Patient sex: M
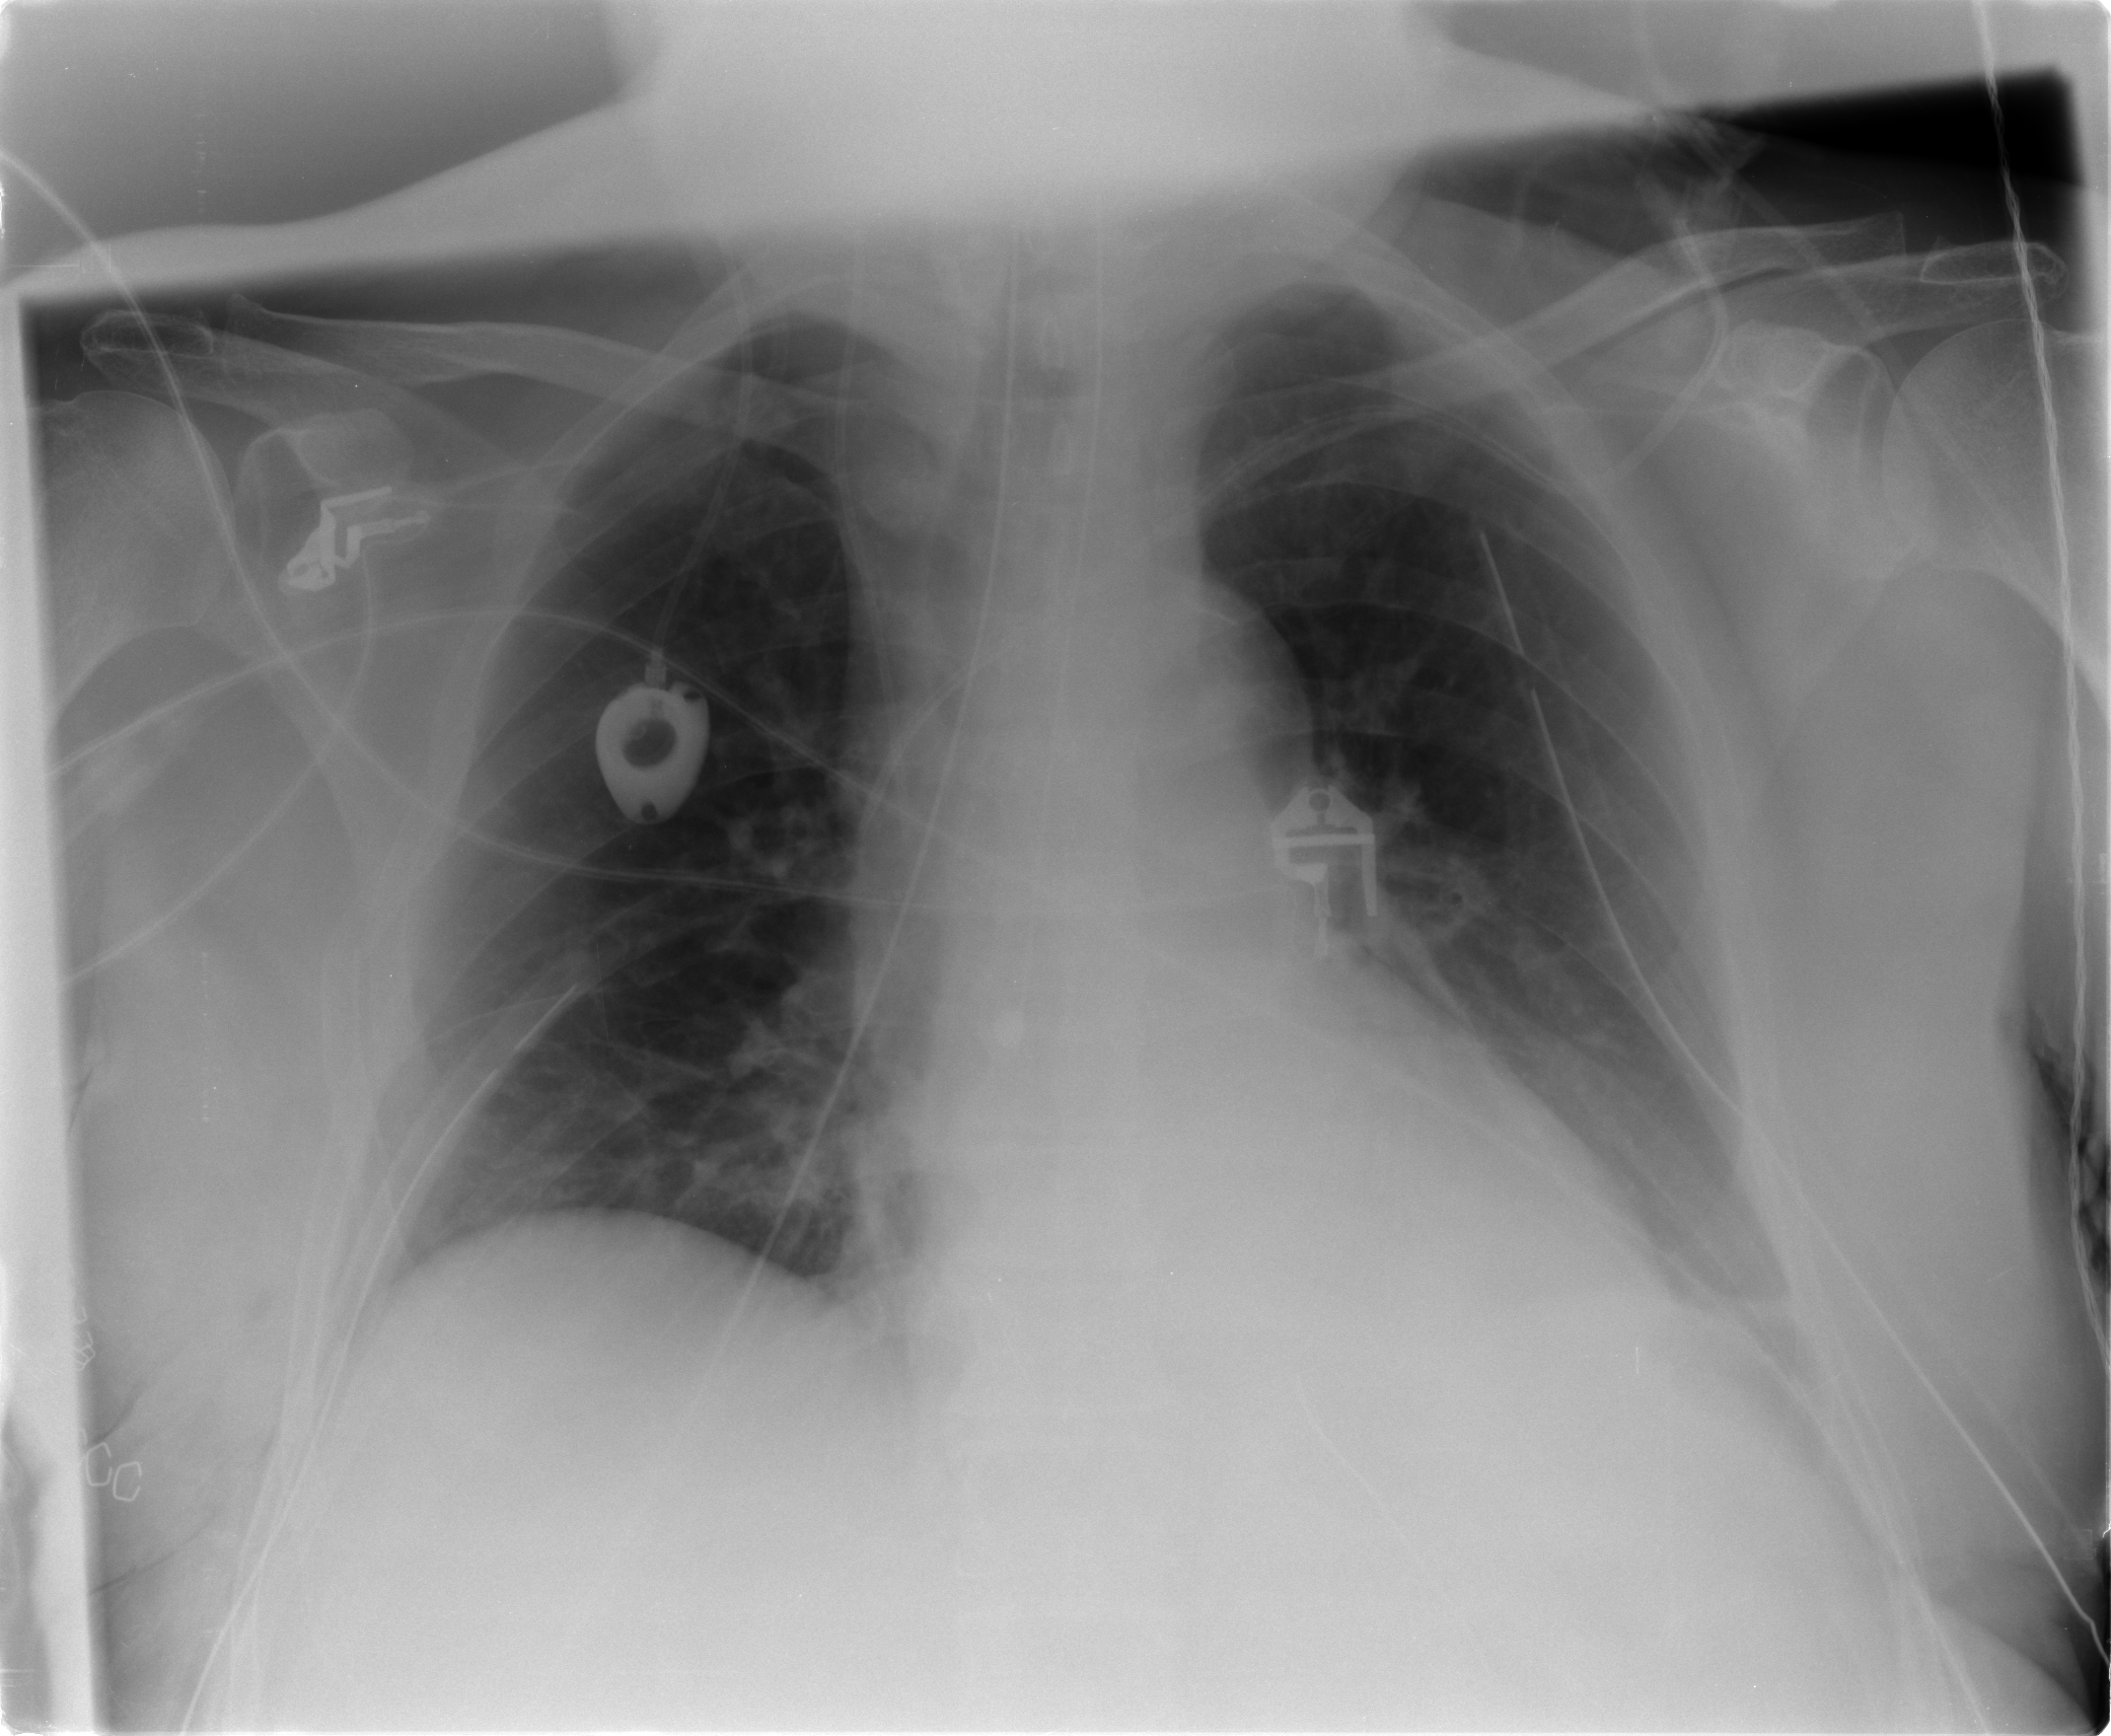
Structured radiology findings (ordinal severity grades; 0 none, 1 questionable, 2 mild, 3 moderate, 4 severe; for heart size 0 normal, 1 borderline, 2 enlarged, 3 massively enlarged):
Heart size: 0
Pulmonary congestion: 0
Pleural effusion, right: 0
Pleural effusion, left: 2
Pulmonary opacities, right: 0
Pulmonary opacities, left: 0
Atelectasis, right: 0
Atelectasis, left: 2